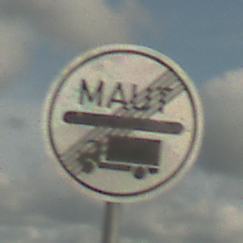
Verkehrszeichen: EndeMautpflicht
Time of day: Midday
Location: Outdoor (RoadRail)
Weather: PartlyCloudy
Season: NotSpecified
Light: Natural